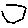
Label: hexagon